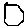
Label: hexagon